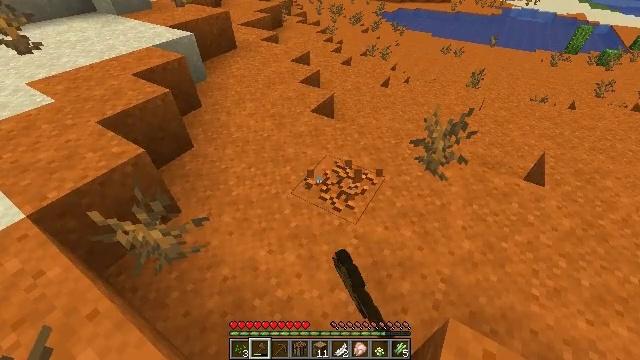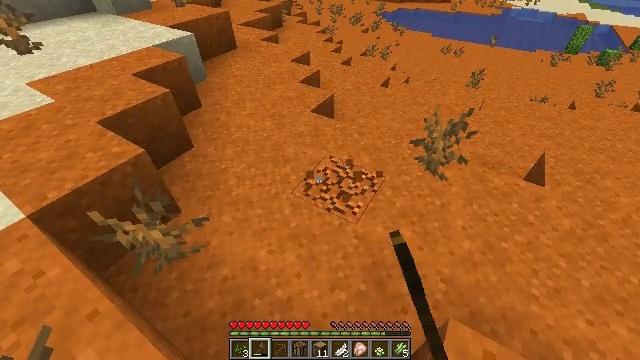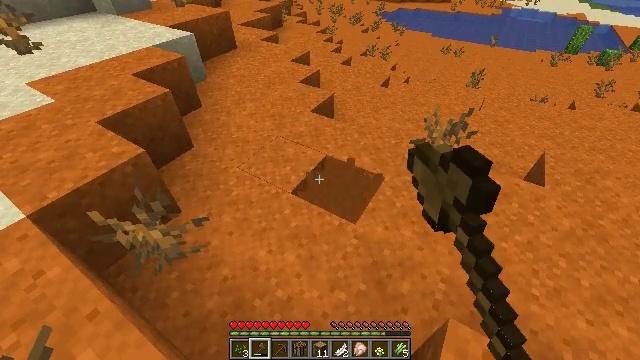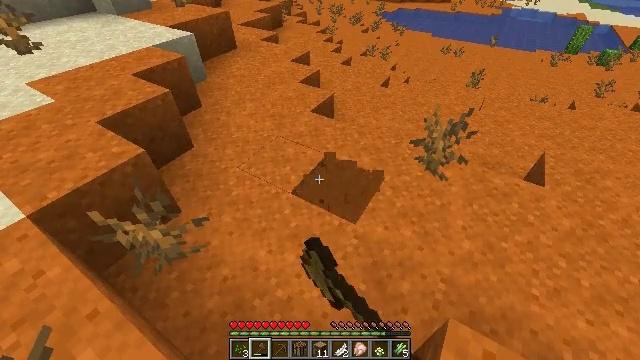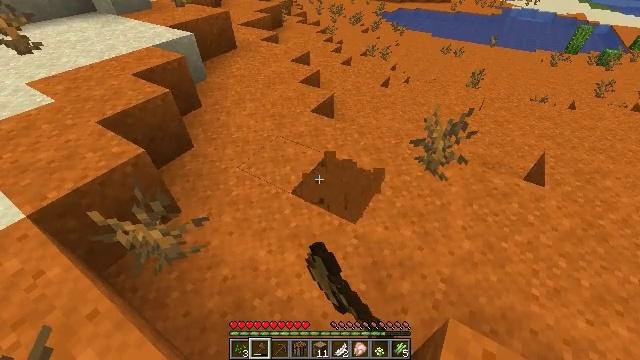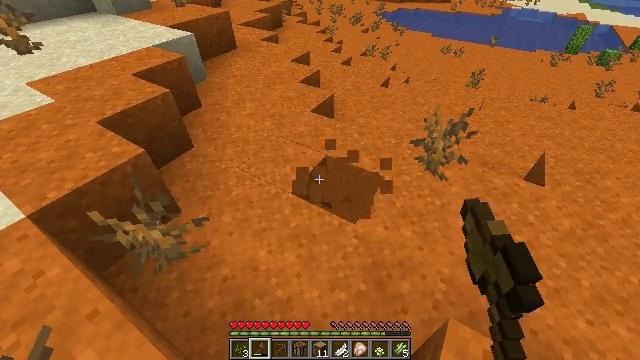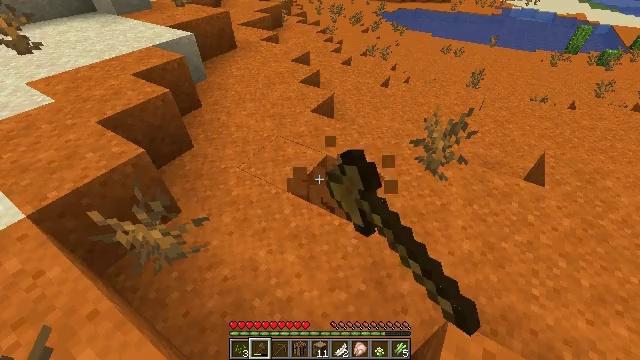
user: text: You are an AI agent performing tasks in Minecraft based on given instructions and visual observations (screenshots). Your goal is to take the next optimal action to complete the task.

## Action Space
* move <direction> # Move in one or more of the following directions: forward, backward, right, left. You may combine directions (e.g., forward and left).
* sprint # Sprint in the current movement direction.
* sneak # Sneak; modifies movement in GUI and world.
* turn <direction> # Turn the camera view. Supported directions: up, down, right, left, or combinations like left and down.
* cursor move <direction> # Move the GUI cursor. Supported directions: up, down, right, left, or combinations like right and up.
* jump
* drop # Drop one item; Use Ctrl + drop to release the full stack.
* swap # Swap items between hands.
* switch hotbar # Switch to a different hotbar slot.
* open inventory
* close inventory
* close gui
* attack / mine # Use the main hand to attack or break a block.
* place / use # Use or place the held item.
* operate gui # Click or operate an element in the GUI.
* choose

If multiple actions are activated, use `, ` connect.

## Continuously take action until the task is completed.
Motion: motion action
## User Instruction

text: Break the red sand block.
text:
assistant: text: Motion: attack / mine
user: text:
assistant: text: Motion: attack / mine
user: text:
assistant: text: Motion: attack / mine
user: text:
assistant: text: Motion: attack / mine
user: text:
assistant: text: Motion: attack / mine
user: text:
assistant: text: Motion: attack / mine
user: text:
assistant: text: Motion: attack / mine